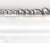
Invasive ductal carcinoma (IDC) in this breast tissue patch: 0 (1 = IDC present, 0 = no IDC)